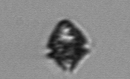
Label: Kryptoperidinium_triquetrum